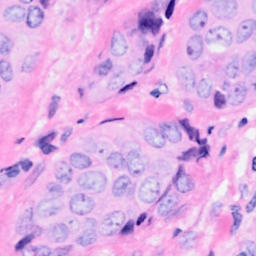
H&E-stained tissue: Breast